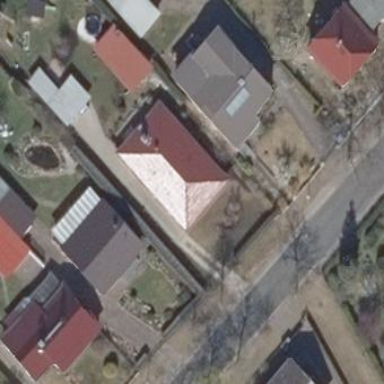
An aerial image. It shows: Building with hipped roof in red color. The roof is oriented along the structure.